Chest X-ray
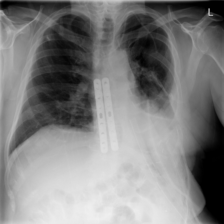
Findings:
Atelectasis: negative
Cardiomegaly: negative
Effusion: negative
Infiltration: negative
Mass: negative
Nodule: negative
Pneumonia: negative
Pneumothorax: negative
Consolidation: negative
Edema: negative
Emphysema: negative
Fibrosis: negative
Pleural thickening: negative
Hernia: negative